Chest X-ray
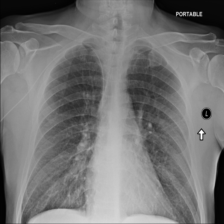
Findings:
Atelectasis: negative
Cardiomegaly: negative
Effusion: negative
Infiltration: positive
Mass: negative
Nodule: negative
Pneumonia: negative
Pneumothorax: negative
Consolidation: negative
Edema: positive
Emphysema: negative
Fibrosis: negative
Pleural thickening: negative
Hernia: negative